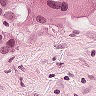
Metastatic tissue present: yes